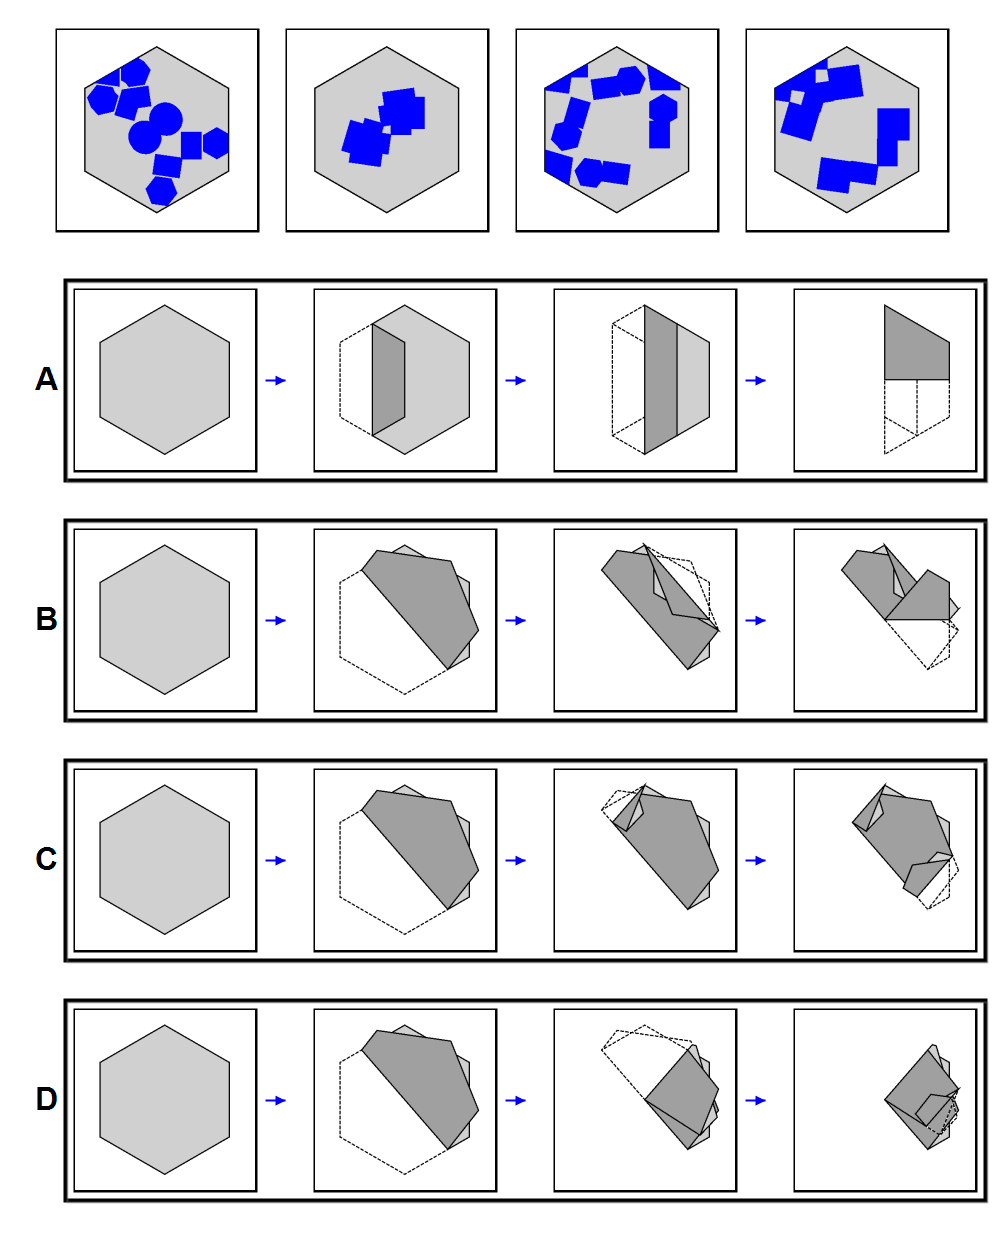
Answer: D